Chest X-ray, PA view. Patient: 44 years old, sex F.
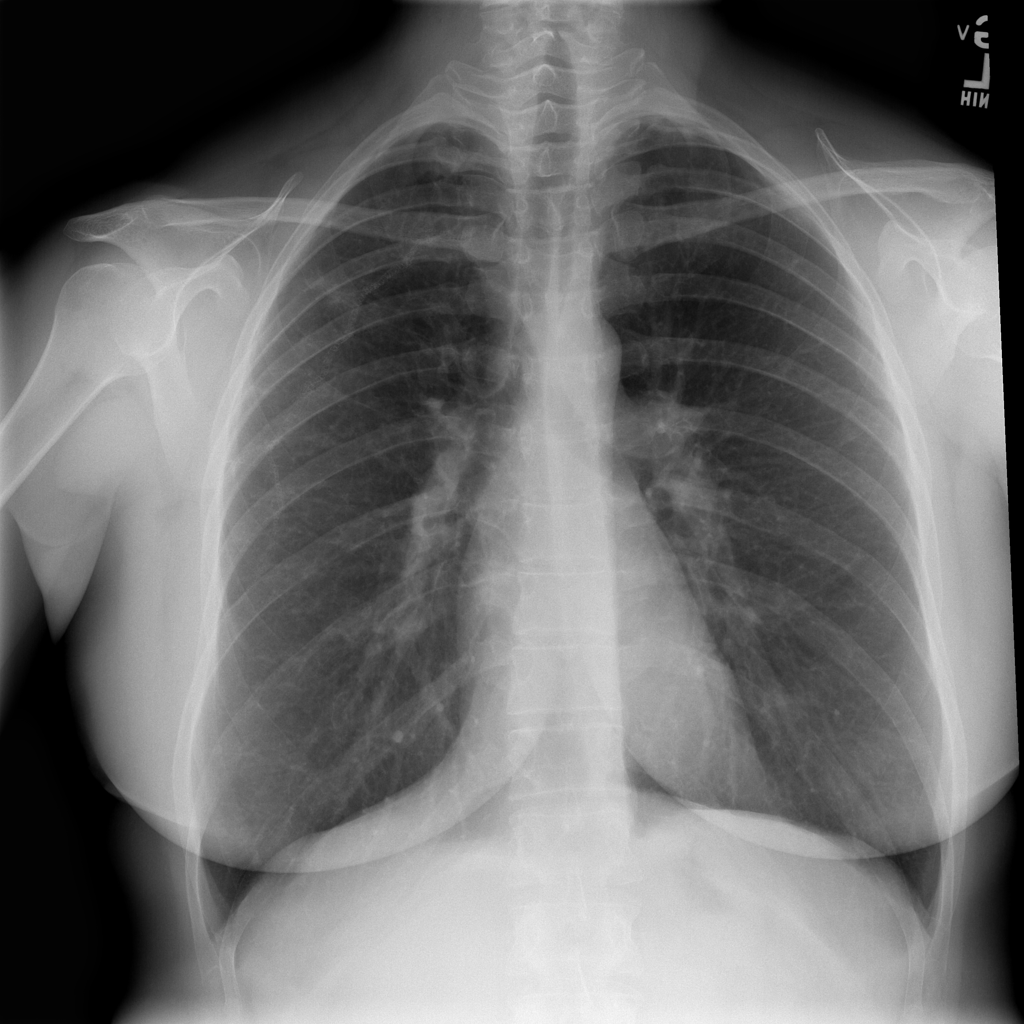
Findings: No Finding